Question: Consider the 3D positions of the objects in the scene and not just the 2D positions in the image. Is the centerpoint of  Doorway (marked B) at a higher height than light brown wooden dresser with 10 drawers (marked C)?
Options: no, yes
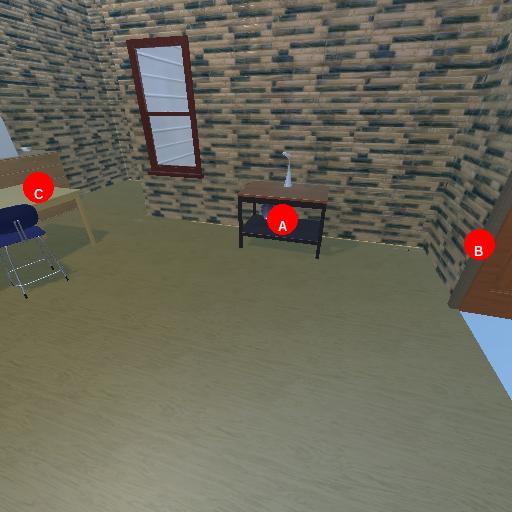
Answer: no